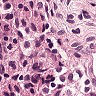
Metastatic tissue present: no